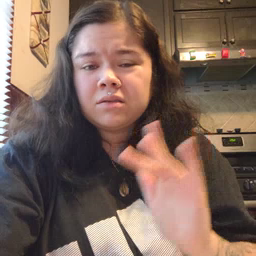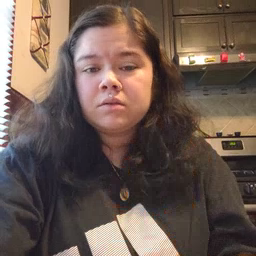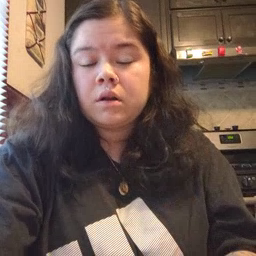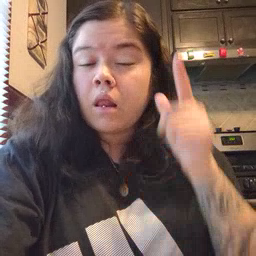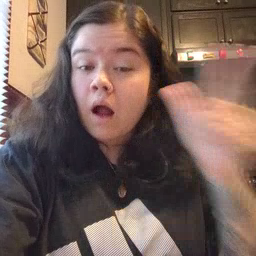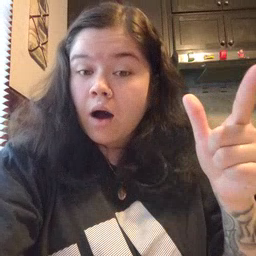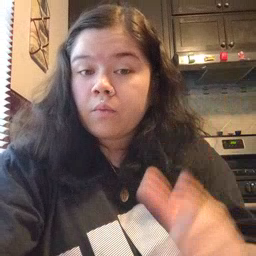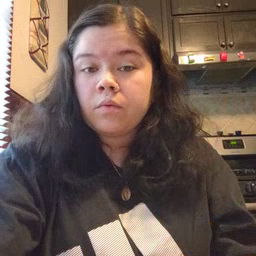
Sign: loud